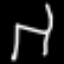
Label: chair